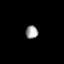
Tissue: prostate
Cell type: T cells
Senescence score: 0.7379
Nuclear area (px): 156
Mean DAPI intensity: 159.795